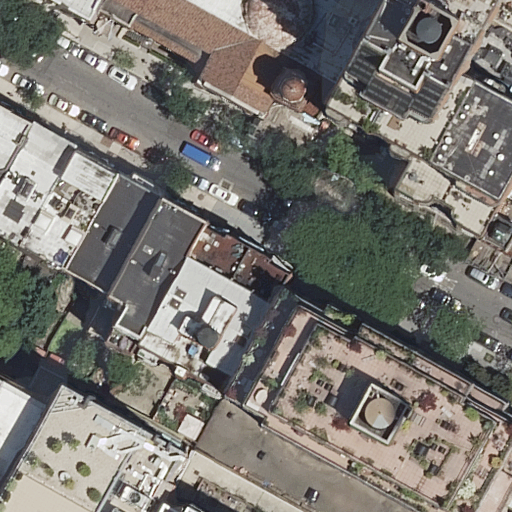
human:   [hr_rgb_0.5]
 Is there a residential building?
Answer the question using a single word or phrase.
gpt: yes

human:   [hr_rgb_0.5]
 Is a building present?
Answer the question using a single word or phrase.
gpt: yes

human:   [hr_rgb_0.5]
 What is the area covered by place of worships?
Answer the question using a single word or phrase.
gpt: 865m2

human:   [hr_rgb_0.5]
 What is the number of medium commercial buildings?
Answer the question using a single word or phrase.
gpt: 0

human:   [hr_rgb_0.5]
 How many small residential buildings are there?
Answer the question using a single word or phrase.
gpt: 7

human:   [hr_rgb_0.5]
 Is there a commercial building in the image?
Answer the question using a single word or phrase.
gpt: no

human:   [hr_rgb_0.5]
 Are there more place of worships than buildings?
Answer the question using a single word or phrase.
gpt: no

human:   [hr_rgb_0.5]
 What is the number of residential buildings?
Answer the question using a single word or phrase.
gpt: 16

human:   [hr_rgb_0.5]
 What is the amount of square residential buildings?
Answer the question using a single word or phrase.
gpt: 0

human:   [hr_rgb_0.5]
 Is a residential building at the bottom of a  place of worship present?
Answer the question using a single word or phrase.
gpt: yes

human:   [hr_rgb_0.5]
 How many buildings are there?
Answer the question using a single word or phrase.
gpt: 17

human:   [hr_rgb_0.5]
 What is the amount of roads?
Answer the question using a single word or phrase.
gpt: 1

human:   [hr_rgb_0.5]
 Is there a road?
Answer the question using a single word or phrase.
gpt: yes

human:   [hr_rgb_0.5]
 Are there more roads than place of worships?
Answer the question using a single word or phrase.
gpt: no

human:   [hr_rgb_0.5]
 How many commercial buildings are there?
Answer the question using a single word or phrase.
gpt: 0

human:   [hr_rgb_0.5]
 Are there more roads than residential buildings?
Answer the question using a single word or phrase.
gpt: no

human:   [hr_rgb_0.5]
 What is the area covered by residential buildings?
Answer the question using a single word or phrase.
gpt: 5087m2

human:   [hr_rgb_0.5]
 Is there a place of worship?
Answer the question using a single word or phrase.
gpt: yes

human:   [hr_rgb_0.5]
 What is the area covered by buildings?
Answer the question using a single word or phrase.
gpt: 5908m2

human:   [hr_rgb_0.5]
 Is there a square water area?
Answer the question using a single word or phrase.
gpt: no

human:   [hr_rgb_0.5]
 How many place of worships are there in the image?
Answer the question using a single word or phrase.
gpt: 2

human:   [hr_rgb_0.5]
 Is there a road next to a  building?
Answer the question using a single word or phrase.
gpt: yes

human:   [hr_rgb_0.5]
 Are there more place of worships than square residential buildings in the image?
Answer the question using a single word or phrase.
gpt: yes

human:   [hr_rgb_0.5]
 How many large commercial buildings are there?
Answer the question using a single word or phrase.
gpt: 0

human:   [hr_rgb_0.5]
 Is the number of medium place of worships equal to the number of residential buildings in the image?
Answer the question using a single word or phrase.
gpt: no

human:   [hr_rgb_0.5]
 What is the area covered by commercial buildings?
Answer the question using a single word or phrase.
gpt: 0m2

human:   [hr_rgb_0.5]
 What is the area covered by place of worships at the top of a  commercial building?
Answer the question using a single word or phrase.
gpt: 0m2

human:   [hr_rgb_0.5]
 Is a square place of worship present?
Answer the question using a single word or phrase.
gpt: no

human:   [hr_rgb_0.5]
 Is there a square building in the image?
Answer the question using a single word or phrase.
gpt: no

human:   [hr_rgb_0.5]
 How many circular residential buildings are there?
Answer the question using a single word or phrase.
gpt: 0

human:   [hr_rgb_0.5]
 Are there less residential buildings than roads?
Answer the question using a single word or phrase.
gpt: no

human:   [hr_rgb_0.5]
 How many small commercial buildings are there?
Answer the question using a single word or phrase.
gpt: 0

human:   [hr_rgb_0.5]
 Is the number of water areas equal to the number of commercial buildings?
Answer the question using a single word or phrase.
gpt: yes

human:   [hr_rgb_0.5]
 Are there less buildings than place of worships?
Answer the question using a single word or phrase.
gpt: no

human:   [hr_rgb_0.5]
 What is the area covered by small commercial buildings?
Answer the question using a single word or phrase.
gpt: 0m2

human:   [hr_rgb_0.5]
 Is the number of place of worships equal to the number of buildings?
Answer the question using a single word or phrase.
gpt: no

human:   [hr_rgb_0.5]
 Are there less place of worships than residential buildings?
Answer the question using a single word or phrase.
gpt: yes

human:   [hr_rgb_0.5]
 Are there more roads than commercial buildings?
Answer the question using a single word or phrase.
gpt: yes

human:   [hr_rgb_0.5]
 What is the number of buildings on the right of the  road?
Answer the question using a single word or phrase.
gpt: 4

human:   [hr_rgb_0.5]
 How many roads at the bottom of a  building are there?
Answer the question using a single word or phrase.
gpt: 1

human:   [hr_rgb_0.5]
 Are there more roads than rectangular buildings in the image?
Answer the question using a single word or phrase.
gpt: no

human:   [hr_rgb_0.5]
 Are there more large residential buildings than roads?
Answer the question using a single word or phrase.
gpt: yes

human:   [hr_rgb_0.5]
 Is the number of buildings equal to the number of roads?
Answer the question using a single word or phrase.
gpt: no

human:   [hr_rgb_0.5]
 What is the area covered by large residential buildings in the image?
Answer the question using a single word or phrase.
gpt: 3812m2

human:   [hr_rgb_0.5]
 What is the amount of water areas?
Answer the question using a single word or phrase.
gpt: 0

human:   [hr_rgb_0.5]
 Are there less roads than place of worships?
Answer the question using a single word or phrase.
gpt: yes

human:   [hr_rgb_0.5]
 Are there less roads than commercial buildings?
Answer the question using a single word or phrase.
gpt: no

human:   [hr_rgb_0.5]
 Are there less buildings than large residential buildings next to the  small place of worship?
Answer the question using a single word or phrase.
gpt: no

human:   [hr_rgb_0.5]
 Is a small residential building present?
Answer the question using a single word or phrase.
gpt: yes

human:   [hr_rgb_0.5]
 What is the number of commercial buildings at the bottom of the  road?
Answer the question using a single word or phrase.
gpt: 0

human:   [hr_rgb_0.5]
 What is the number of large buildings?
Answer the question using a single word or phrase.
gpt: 5

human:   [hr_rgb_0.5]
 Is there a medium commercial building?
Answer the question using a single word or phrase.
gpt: no

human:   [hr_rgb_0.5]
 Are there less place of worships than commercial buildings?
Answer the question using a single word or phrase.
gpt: no

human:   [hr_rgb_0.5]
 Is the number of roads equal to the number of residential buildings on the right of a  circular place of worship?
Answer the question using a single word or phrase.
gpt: no

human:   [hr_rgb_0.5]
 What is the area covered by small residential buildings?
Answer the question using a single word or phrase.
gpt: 138m2

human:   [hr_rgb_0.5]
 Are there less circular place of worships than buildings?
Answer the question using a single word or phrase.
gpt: yes

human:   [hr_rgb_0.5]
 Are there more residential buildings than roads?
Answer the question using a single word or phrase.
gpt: yes

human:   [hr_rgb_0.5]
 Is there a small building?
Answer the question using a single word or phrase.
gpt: yes

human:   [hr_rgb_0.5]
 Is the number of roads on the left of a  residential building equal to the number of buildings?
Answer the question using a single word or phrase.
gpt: no

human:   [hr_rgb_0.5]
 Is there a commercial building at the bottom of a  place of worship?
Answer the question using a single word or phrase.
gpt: no

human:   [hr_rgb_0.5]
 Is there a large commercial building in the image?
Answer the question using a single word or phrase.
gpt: no

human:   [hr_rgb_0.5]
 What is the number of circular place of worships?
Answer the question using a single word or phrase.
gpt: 0

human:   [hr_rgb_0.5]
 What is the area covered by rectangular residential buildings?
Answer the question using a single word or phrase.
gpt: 1541m2

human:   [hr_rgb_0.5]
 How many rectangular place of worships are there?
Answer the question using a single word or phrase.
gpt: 1